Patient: sex F, age 41
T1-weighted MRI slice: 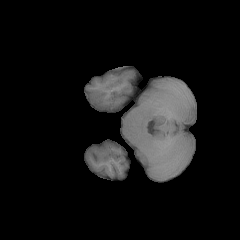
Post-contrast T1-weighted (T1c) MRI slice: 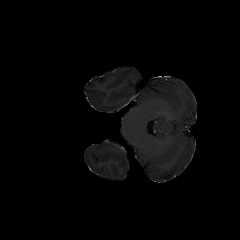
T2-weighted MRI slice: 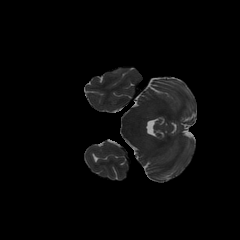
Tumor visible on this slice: no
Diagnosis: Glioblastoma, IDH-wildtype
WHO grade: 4